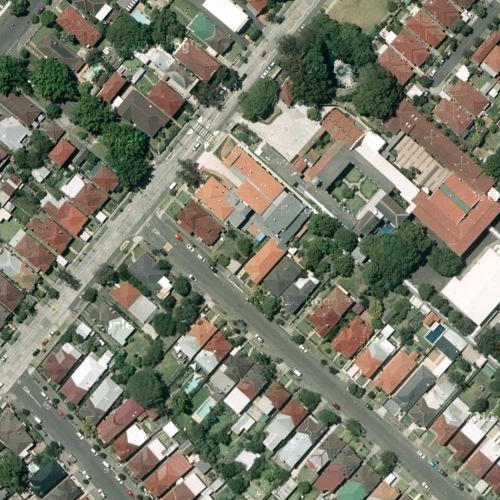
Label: sydney